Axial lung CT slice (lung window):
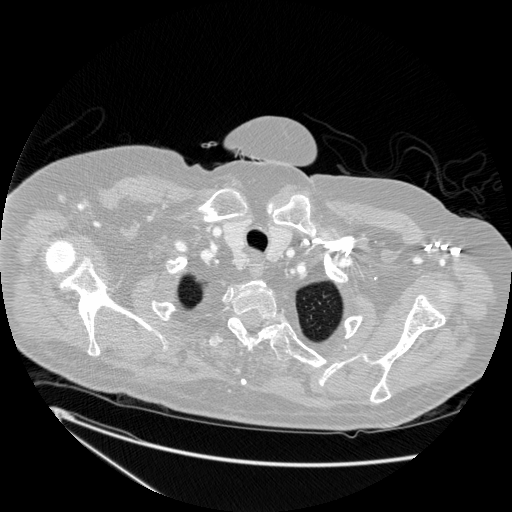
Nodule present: no